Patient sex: M
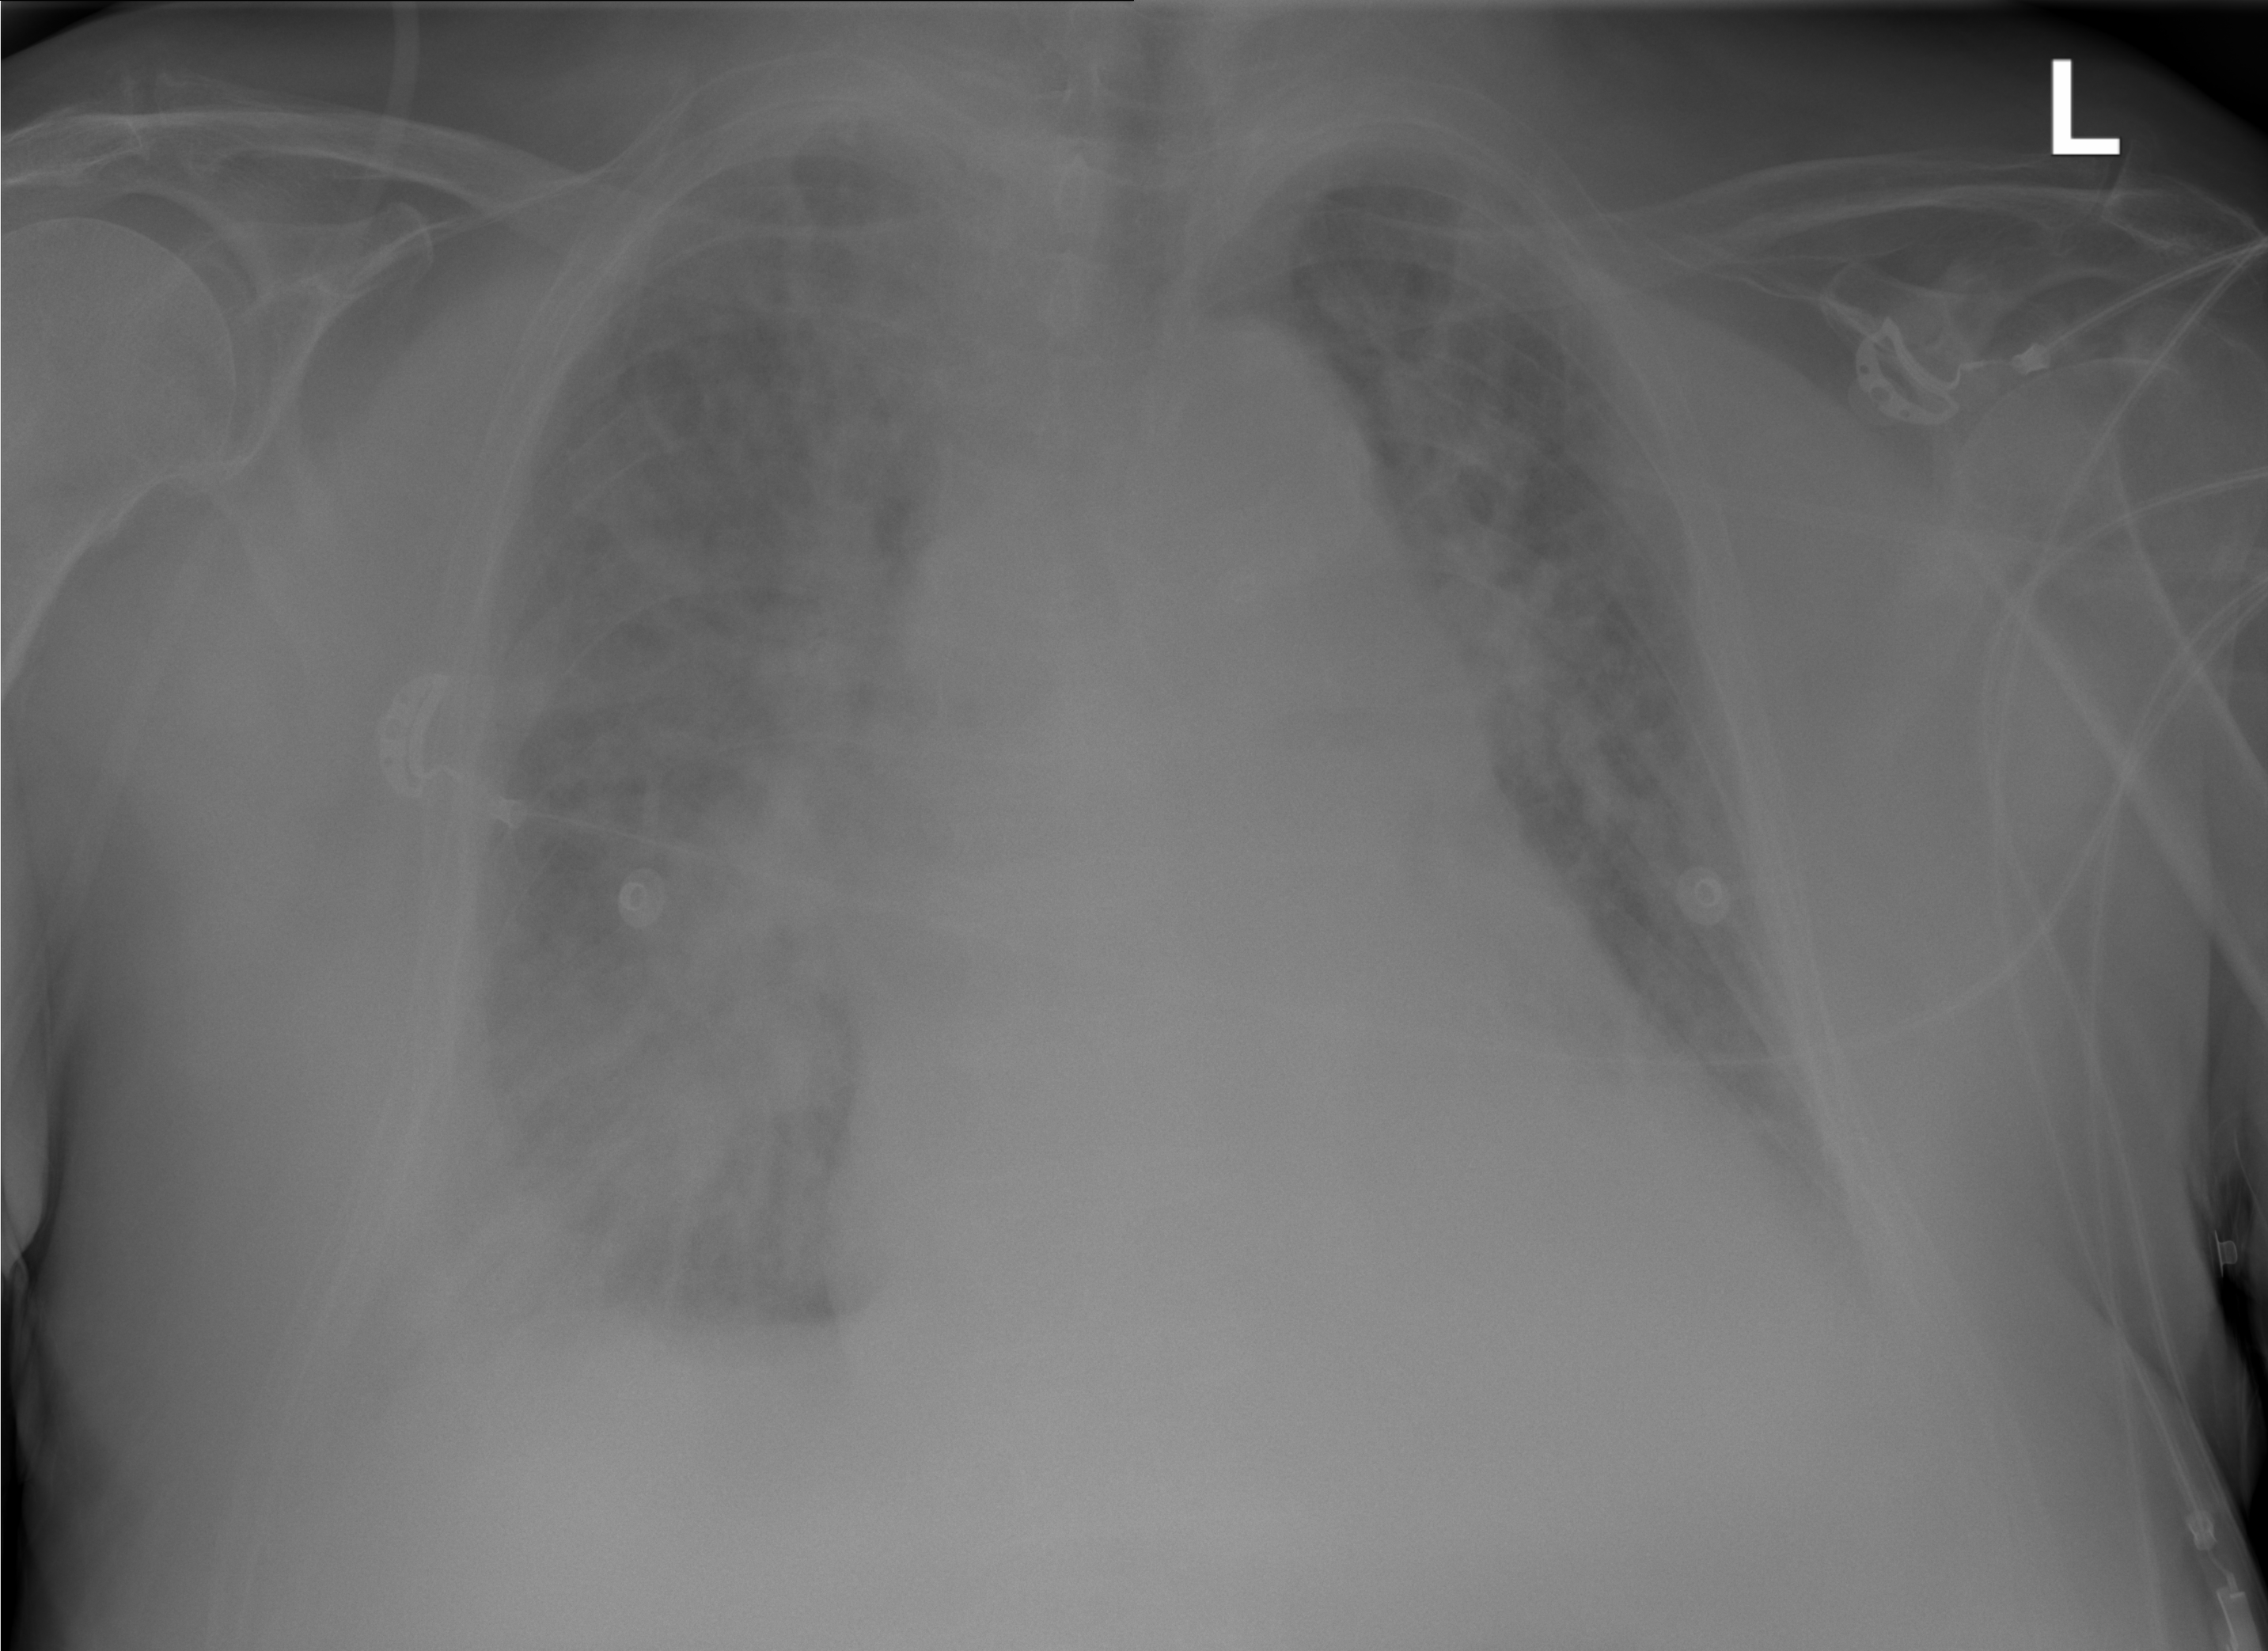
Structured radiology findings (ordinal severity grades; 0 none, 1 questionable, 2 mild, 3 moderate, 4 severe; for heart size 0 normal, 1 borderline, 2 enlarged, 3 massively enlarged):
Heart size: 2
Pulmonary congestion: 3
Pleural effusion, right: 2
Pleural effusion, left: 2
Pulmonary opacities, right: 3
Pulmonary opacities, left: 3
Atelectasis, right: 3
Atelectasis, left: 2